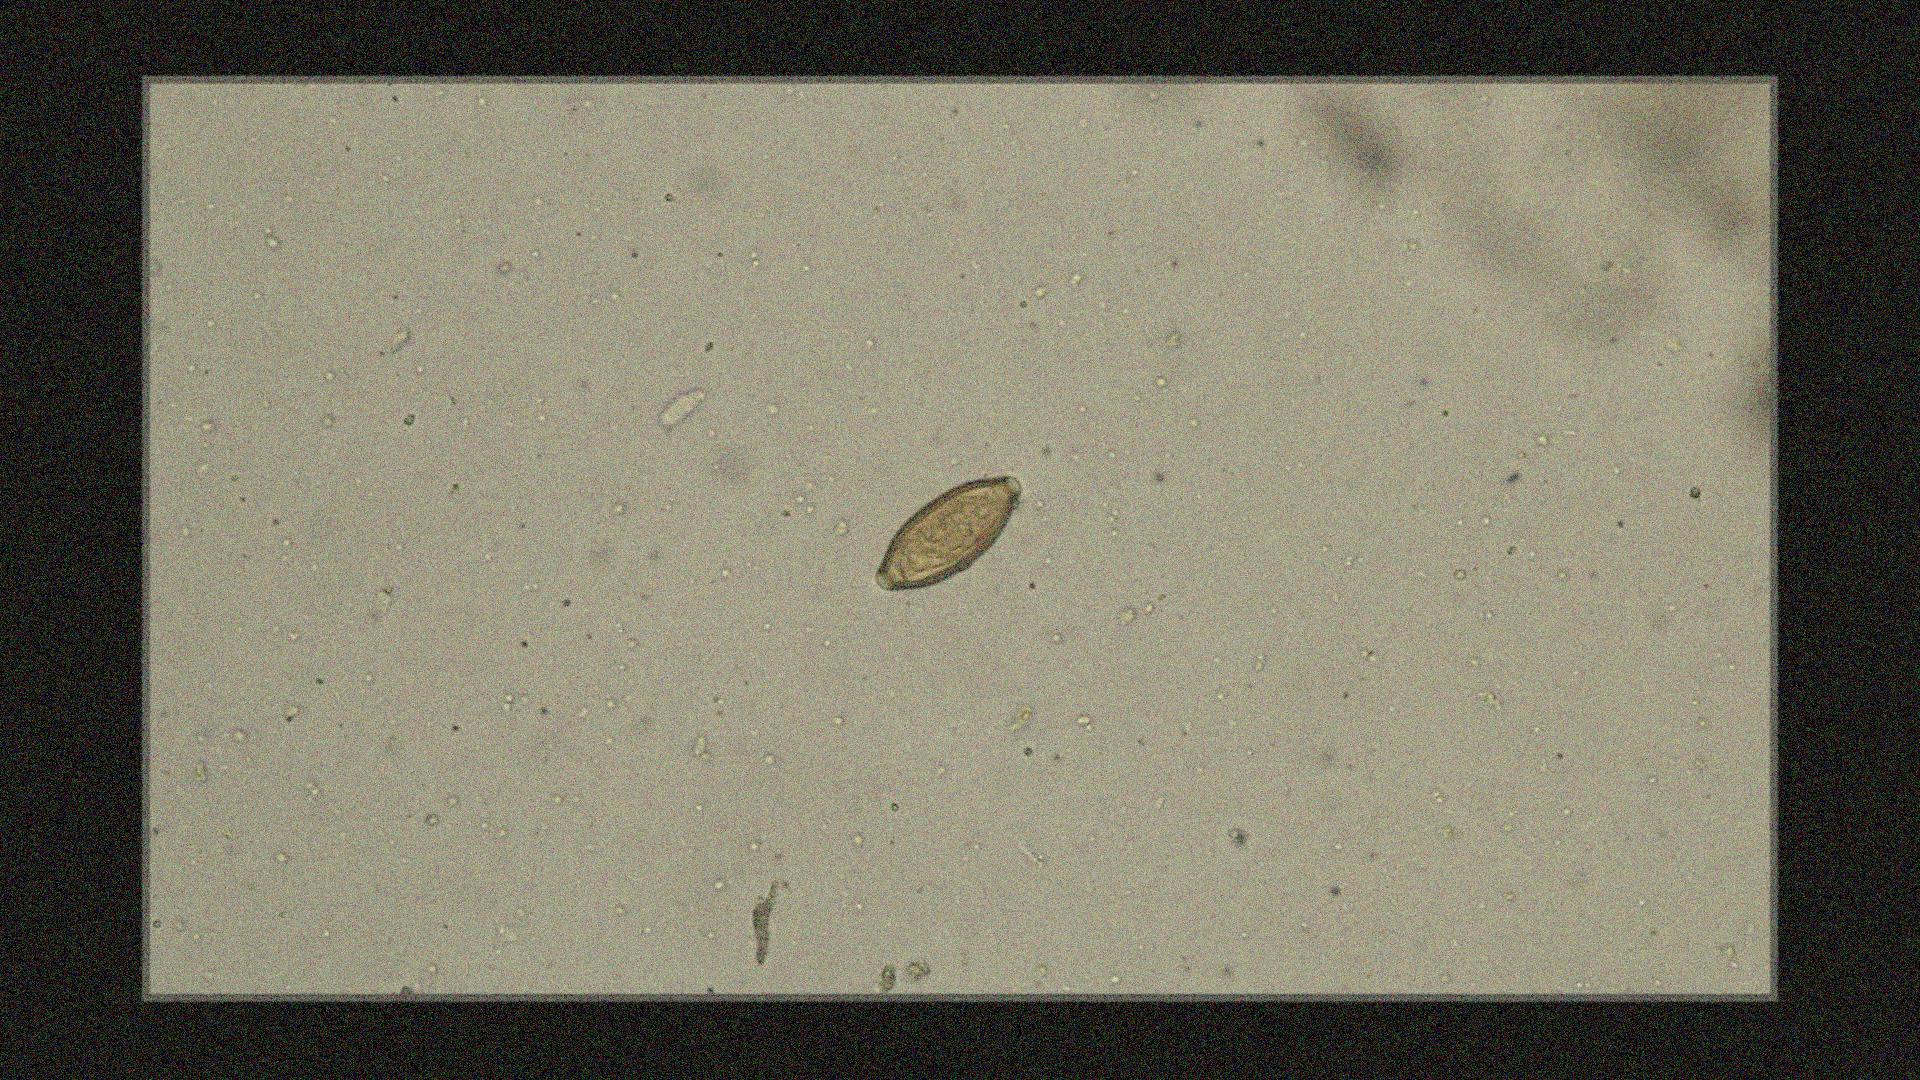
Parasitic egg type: Trichuris trichiura